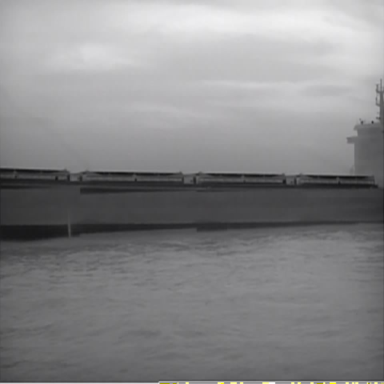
There is a liner in the infrared image.